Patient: sex M, age 60
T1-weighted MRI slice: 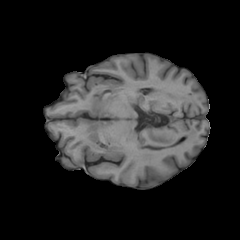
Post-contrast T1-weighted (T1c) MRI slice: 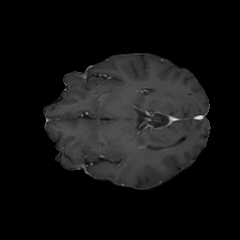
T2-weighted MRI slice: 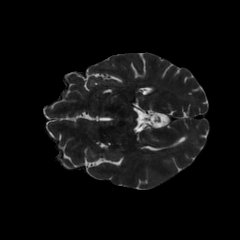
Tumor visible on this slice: no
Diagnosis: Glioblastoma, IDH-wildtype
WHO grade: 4